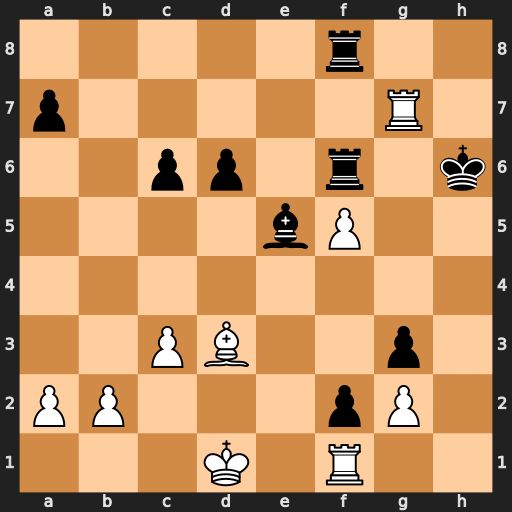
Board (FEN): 5r2/p5R1/2pp1r1k/4bP2/8/2PB2p1/PP3pP1/3K1R2
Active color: w
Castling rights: -
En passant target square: -
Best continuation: Rg4 Kh7 Rh1+ Rh6 f6+ Kh8 Rxh6#